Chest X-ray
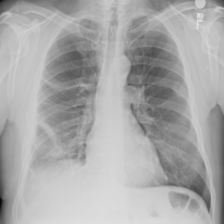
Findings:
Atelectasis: negative
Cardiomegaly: negative
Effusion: negative
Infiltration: negative
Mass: negative
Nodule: negative
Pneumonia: negative
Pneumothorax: negative
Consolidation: negative
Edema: negative
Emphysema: negative
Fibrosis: negative
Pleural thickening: negative
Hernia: negative